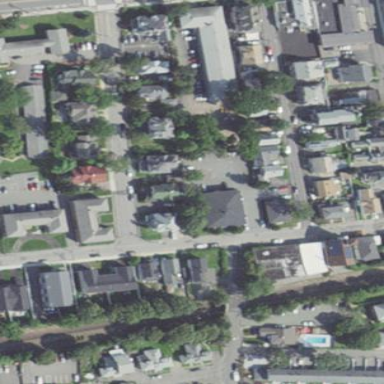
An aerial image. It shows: Sidewalk.